Question: I am inserting an NSAttributedString into an NSTableView, and depending on it's content I am adding attributes to its style dictionary.
'''
- (id)tableView:(NSTableView *)aTableView objectValueForTableColumn:(NSTableColumn *)aTableColumn row:(NSInteger)rowIndex {
NSAttributedString *theValue;
NSMutableDictionary *attributes = [[NSMutableDictionary alloc] init];
[attributes setObject:[NSFont systemFontOfSize:11] forKey:NSFontAttributeName];
currentObject = [ticketsDataSource objectAtIndex:rowIndex];
if ([[currentObject valueForKey:aTableColumn.identifier] isKindOfClass:([NSString class])]) {
NSString *currentValue = [currentObject valueForKey:aTableColumn.identifier];
if ([currentValue isEqualToString:@"resolved"]) {
[attributes setObject:[NSColor colorWithCalibratedRed:0.344 green:0.619 blue:0.000 alpha:1.000] forKey:NSForegroundColorAttributeName];
}
if ([previousValue isEqualToString:@"resolved"]) {
[attributes setObject:[NSNumber numberWithInteger:NSUnderlinePatternSolid | NSUnderlineStyleSingle] forKey:NSStrikethroughStyleAttributeName];
}
theValue = [[NSAttributedString alloc] initWithString:currentValue attributes:attributes];
previousValue = currentValue;
}
'''
As you can see, basically what happens is when it writes a string called "resolved" it knows that the very next column, which is the title column, gets a strikethrough. It works just fine, but for whatever reason, the strikethrough is not drawing over the entirety of the text!
Here is an image:

What is going on here?
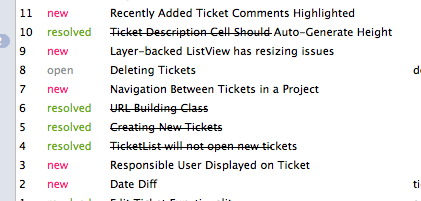
Answer: Yet another weirdness with layer-backing. So I turned it off :(